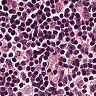
Metastatic tissue present: no